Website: macys
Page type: customer-info-address
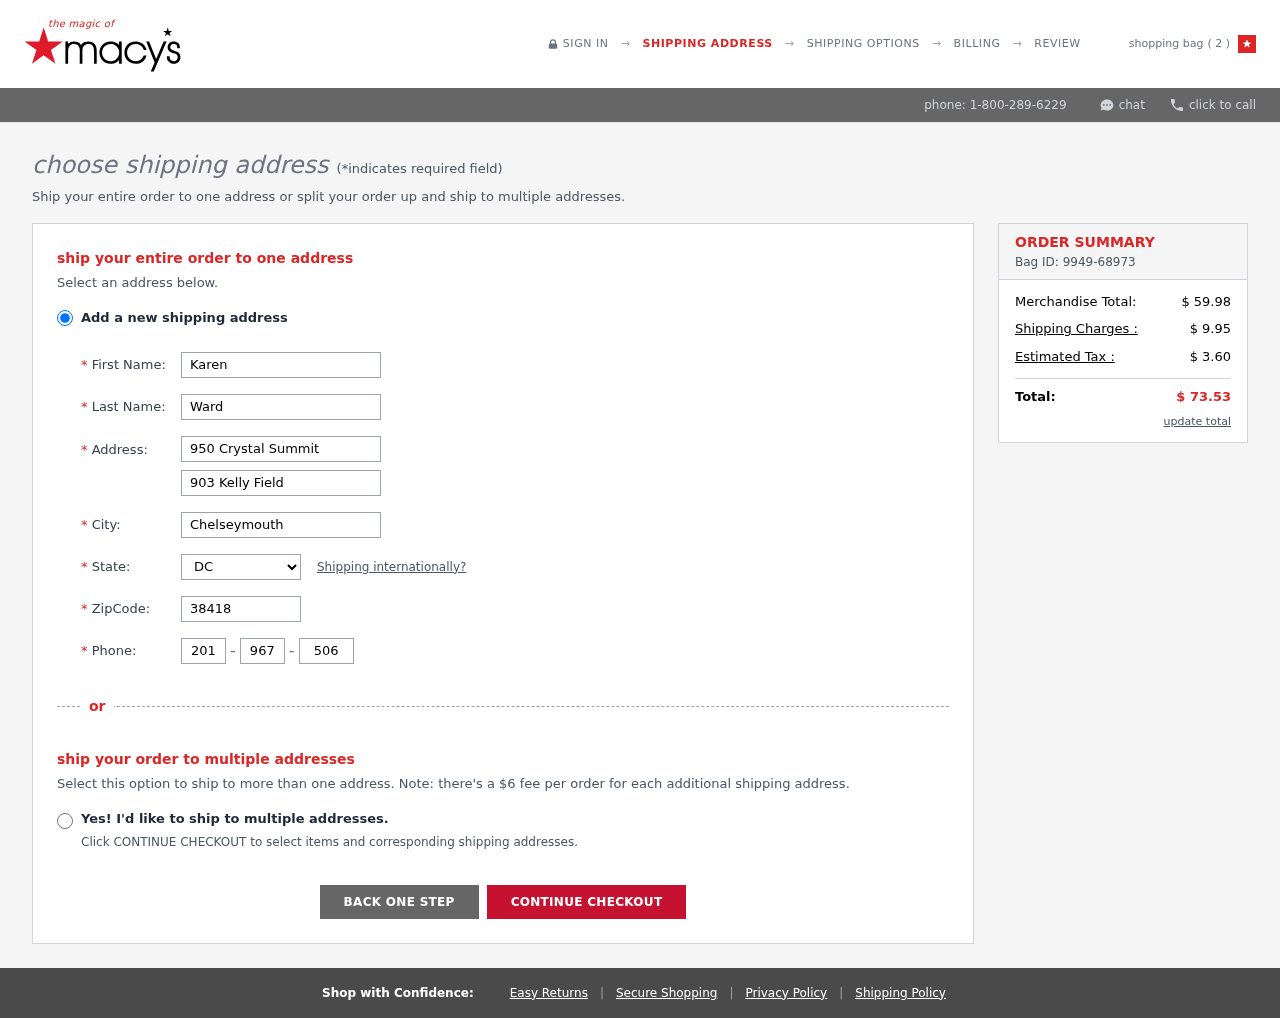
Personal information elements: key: PII_CITY
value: Chelseymouth
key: PII_FIRSTNAME
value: Karen
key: PII_LASTNAME
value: Ward
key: PII_PHONE_AREA
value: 201
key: PII_PHONE_PREFIX
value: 967
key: PII_PHONE_SUFFIX
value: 5069
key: PII_POSTCODE
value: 38418
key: PII_STATE_ABBR
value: DC
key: PII_STREET
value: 950 Crystal Summit
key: PII_STREET2
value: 903 Kelly Field
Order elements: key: ORDER_NUM_ITEMS
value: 2
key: ORDER_ID
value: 9949-68973
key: ORDER_SUBTOTAL
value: $ 59.98
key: ORDER_SHIPPING_COST
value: $ 9.95
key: ORDER_TAX
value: $ 3.60
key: ORDER_TOTAL
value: $ 73.53